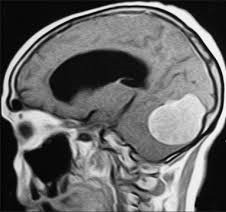
Label: meningioma